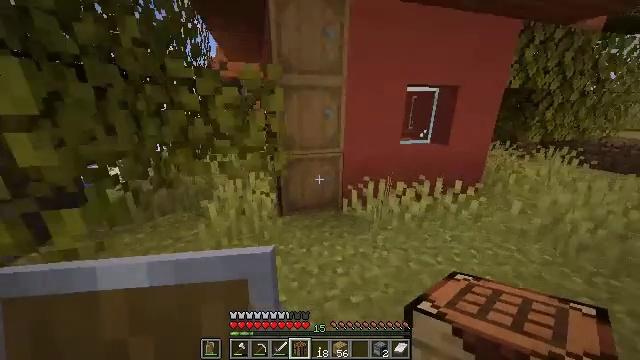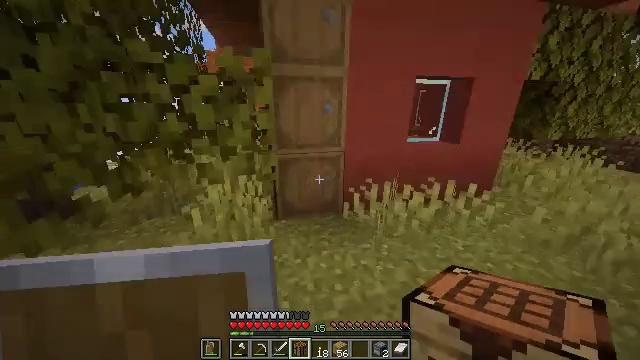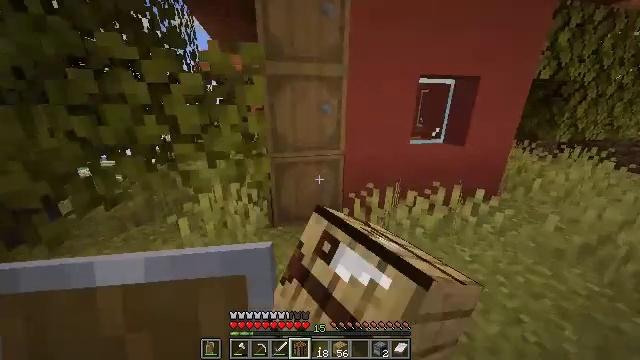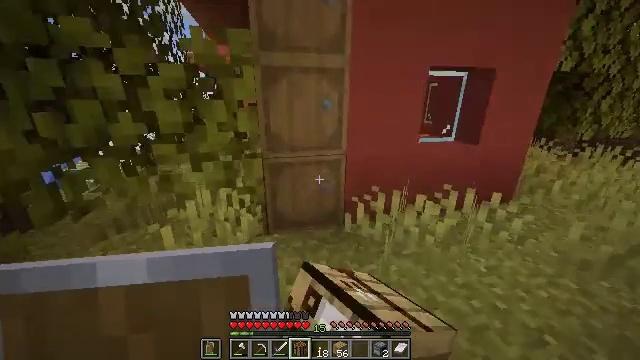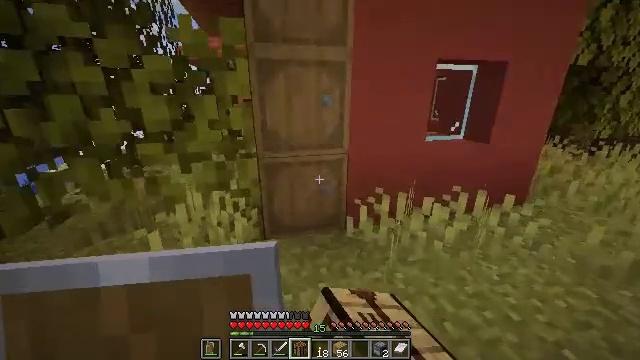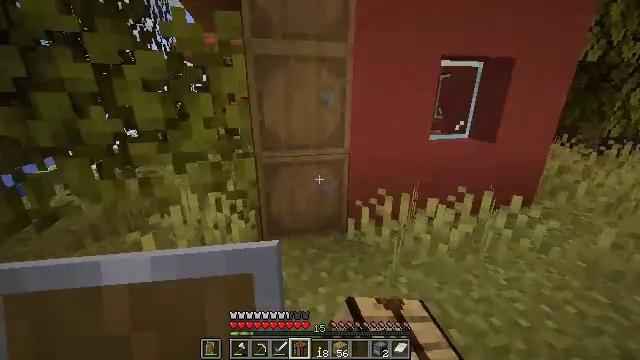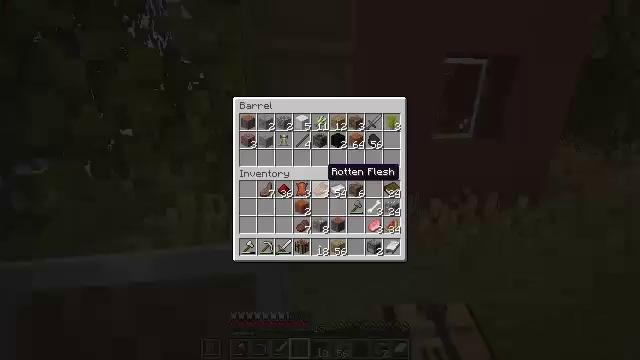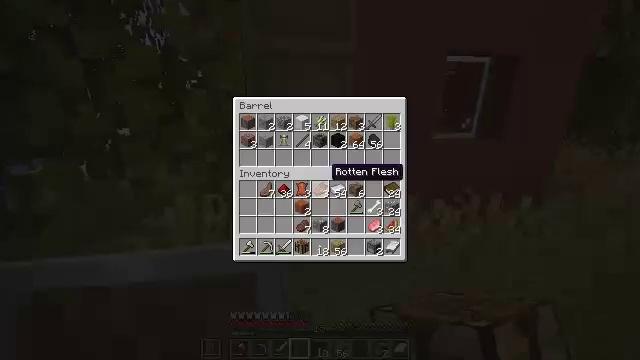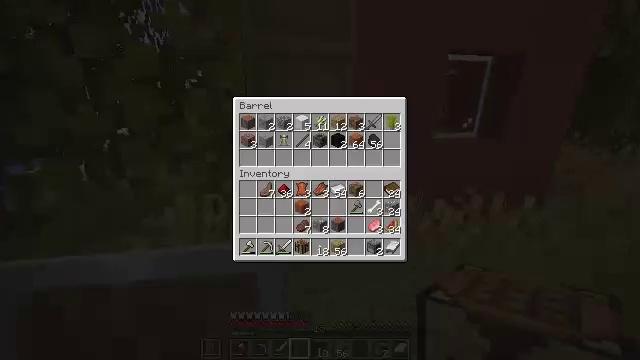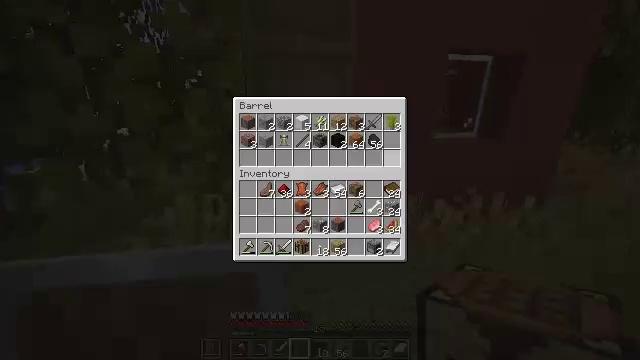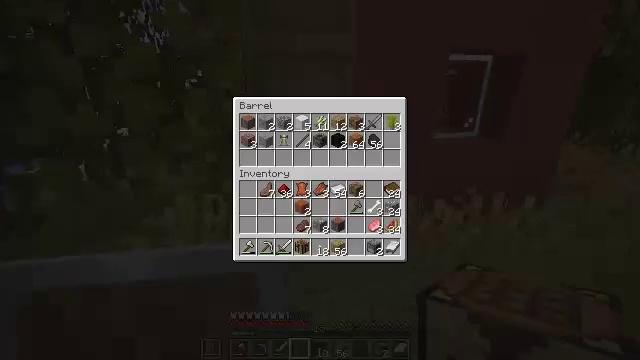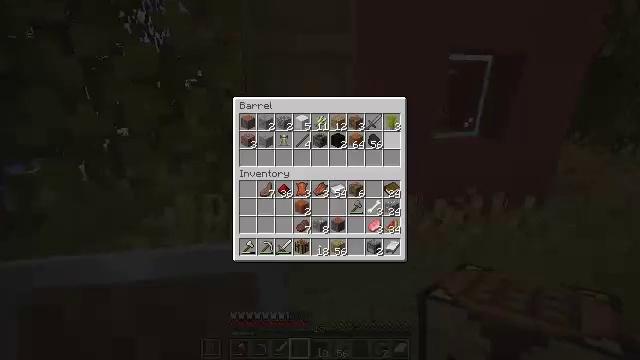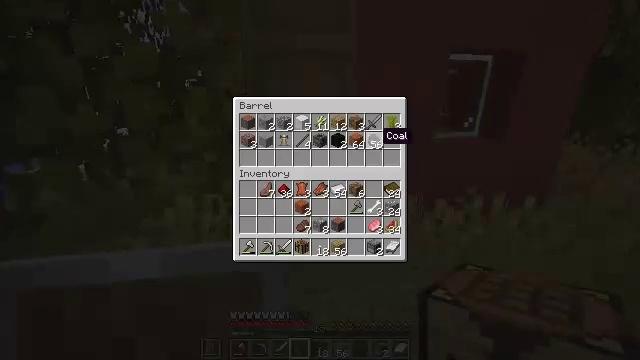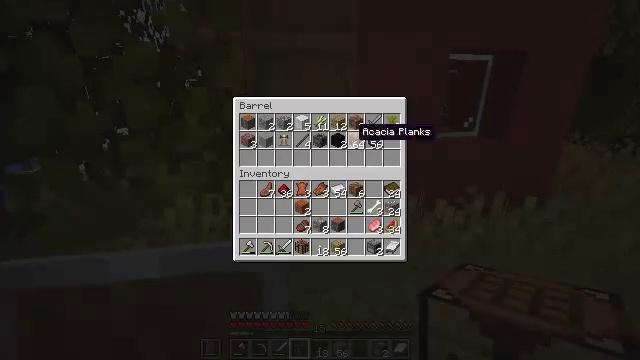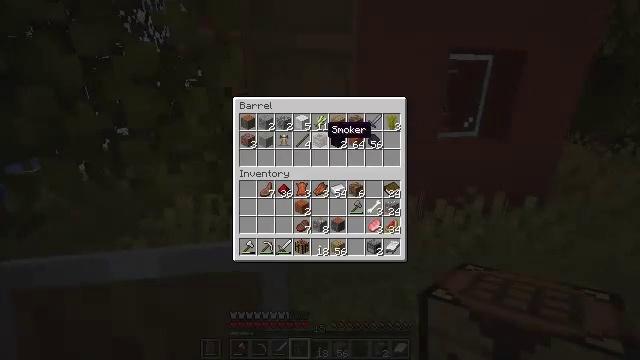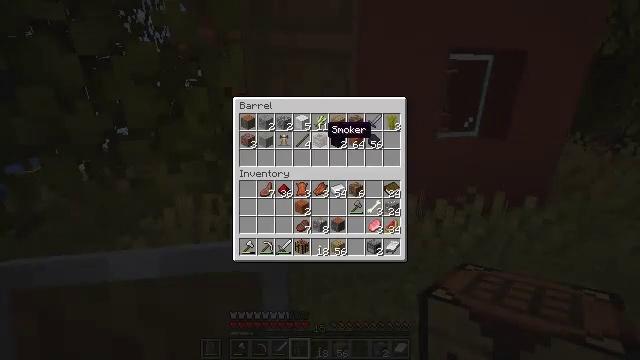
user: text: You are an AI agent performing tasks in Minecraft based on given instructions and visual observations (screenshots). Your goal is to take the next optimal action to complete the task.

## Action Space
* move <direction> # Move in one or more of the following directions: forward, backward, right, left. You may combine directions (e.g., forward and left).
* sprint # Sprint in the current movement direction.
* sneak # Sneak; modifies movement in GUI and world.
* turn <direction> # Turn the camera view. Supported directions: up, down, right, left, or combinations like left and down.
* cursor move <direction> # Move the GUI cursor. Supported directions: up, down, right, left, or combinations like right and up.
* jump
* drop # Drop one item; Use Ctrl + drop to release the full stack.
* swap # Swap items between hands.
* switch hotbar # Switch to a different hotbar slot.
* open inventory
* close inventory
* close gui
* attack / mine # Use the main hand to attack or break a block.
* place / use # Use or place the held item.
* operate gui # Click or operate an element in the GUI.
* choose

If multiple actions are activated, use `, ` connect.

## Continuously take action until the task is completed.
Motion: motion action
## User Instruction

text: Use the crafting grid to craft an iron shovel.
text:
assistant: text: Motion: move forward, use / place
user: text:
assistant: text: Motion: use / place
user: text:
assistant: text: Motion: use / place
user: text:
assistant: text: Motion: use / place
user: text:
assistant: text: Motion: no_op
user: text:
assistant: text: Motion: open gui
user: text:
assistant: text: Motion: no_op
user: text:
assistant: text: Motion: cursor move right and up
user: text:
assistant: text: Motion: cursor move right and up
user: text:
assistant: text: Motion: no_op
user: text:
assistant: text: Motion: cursor move left
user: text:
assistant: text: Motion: cursor move left
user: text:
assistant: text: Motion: cursor move left
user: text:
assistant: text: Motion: sneak, cursor move left
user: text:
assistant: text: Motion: sneak
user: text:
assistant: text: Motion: sneak
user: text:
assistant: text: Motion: sneak
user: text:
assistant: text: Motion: sneak
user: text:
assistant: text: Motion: sneak
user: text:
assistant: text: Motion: sneak
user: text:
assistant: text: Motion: sneak
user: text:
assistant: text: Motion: sneak
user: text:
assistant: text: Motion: sneak
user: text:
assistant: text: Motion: sneak
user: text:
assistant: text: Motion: sneak, operate gui
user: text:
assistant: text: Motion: sneak, operate gui
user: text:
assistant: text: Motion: sneak
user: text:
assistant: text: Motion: sneak, cursor move left
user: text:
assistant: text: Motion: move forward, turn left, close gui
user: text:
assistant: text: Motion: move forward and move left, turn left, open inventory